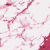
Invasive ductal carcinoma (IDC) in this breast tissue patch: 0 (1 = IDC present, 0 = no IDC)